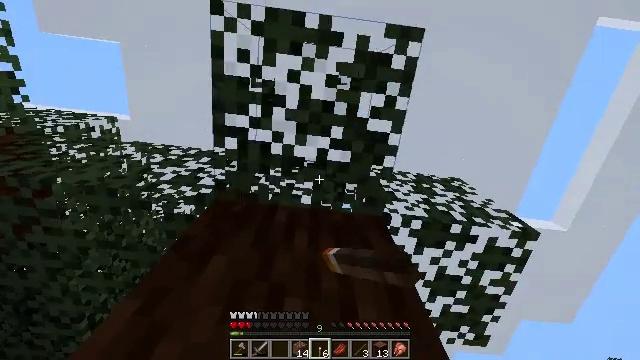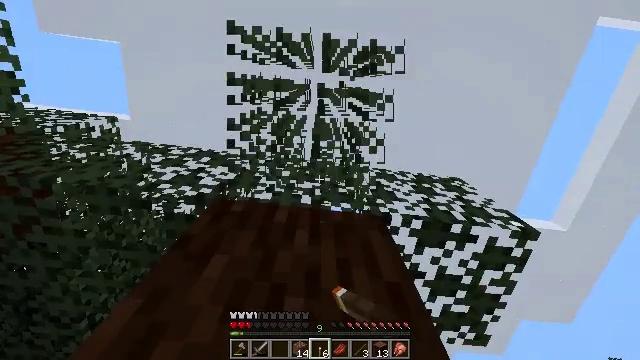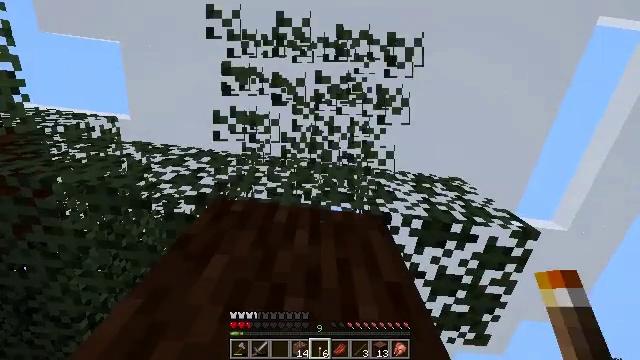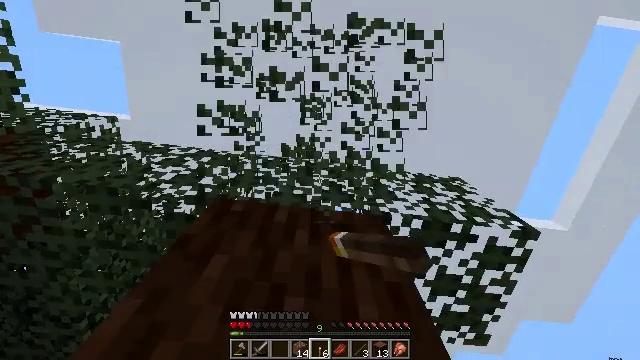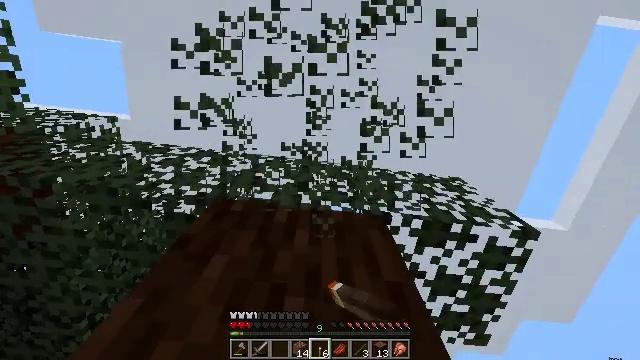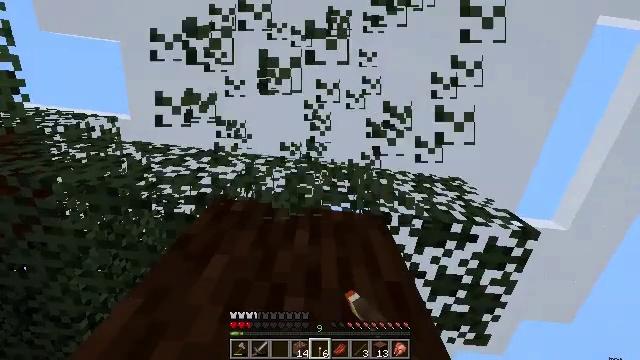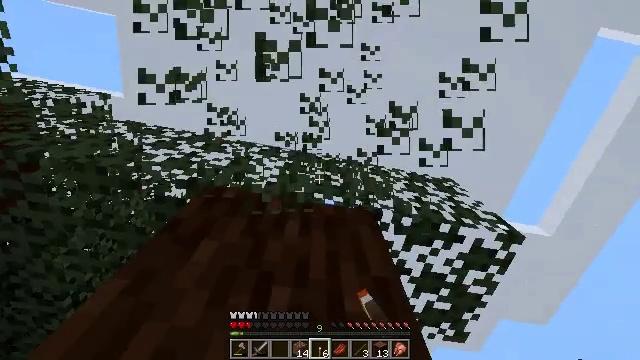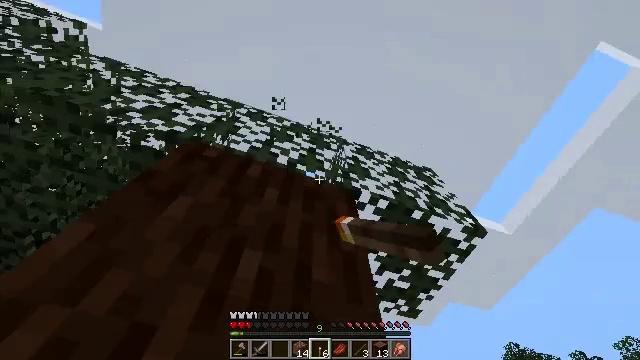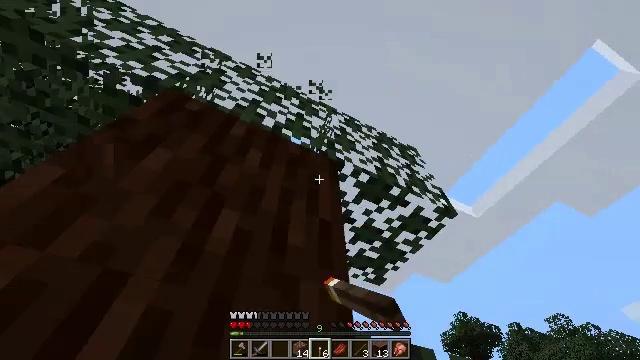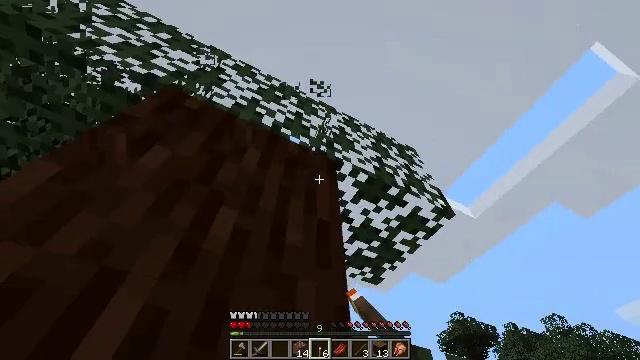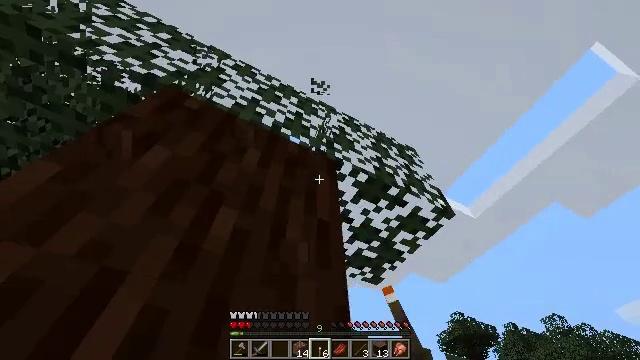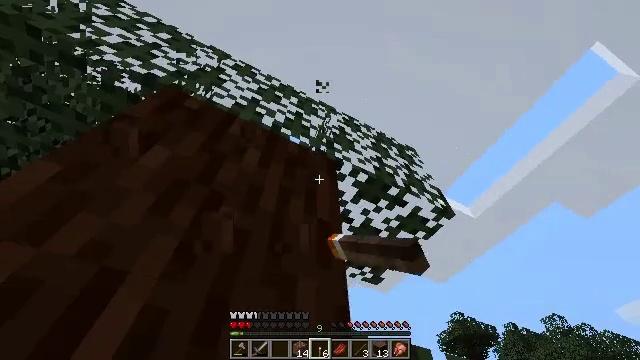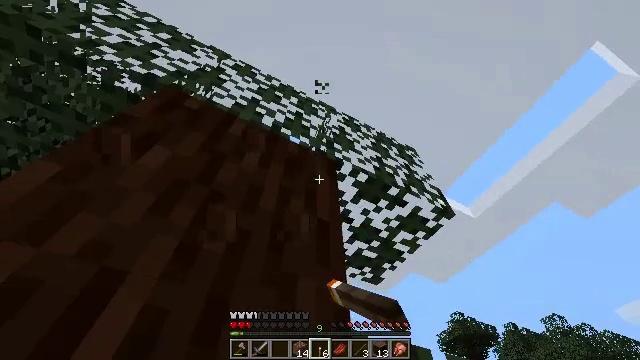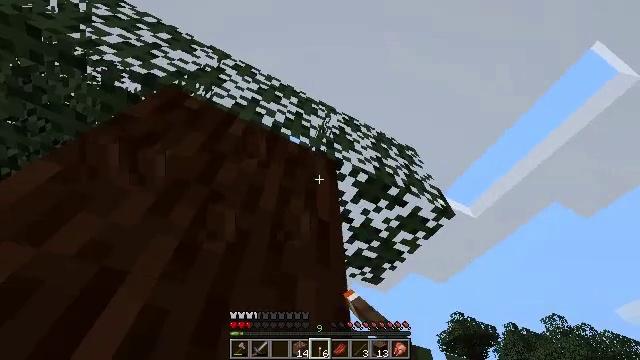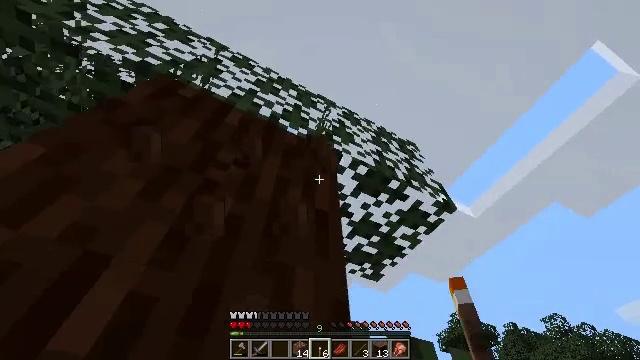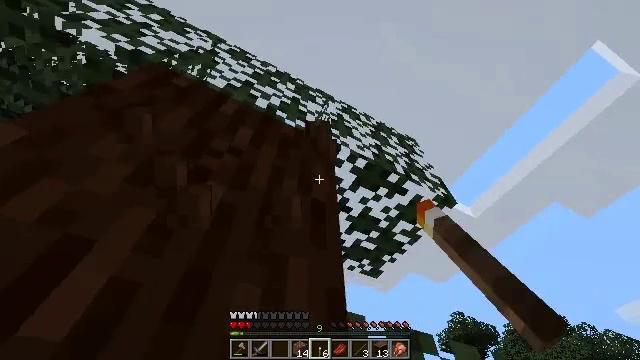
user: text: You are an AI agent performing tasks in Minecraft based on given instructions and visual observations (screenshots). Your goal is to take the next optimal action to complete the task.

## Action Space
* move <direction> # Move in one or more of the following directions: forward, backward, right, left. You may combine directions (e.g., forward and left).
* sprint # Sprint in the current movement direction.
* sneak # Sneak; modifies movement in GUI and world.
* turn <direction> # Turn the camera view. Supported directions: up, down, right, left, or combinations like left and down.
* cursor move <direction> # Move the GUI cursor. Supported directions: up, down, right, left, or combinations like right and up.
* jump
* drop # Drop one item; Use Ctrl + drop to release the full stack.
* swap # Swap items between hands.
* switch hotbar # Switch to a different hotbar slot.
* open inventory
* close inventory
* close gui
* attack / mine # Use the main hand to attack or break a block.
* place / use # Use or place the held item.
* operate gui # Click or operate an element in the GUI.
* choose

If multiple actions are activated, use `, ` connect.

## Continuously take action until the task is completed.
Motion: motion action
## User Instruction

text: Break the spruce leaves to clear the area.
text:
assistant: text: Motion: attack / mine
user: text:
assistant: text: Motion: attack / mine
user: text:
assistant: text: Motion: attack / mine
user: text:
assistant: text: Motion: attack / mine
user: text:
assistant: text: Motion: attack / mine
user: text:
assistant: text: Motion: turn right and down, attack / mine
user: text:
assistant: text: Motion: turn right and down, attack / mine
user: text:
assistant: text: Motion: turn right and down, attack / mine
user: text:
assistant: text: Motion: attack / mine
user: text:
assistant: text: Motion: attack / mine
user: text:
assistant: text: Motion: attack / mine
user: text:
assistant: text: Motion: attack / mine
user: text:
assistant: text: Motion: attack / mine
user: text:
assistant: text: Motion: move forward, attack / mine
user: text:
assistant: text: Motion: move forward and move right, attack / mine
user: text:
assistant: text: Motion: move forward and move right, attack / mine
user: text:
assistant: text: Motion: move forward and move right, turn right, attack / mine
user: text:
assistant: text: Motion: move forward and move right, turn down, attack / mine, jump
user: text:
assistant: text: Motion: move forward and move right, turn left and down, attack / mine, jump
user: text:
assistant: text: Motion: move forward and move right, turn left and down, attack / mine, jump
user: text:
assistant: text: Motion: move forward and move right, turn left and down, attack / mine, jump
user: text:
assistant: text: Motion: move forward and move right, turn left and down, attack / mine
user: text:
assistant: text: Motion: move forward and move right, turn left and down, attack / mine
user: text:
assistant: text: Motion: move forward, turn left and down, attack / mine
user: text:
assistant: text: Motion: attack / mine
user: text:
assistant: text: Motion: attack / mine
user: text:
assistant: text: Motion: move right, turn right, attack / mine
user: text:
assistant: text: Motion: move right, turn right and up, attack / mine
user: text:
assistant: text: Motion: turn right and up, attack / mine
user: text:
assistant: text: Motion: turn right and up, attack / mine